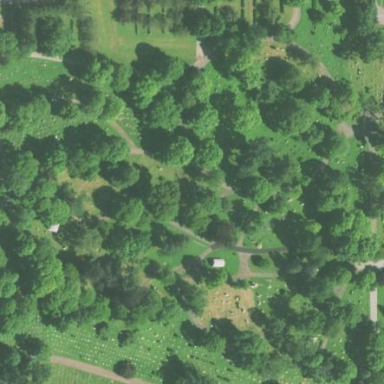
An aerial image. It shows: Cemetery with historic significance.